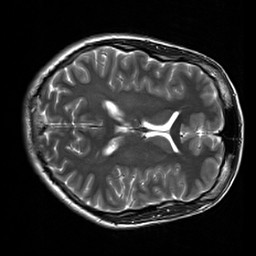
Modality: T2w
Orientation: axial
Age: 34
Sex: male
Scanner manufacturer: siemens
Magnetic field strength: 3 T
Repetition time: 7 s
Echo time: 0.09 s